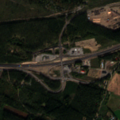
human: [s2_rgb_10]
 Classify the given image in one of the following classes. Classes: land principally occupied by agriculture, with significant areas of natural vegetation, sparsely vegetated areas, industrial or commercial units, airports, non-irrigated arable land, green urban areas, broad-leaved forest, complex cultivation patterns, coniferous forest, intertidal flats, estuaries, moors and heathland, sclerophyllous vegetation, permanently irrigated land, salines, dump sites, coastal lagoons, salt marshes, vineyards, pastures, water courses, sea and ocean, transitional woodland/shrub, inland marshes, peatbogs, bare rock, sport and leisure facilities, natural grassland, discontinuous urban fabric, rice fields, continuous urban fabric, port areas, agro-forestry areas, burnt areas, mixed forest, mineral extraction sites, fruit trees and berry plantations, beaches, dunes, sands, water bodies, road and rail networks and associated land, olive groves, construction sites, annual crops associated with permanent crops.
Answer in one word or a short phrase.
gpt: discontinuous urban fabric, non-irrigated arable land, land principally occupied by agriculture, with significant areas of natural vegetation, coniferous forest, mixed forest, transitional woodland/shrub